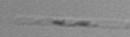
Label: Leptocylindrus